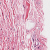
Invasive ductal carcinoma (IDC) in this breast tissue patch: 0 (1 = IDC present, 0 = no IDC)